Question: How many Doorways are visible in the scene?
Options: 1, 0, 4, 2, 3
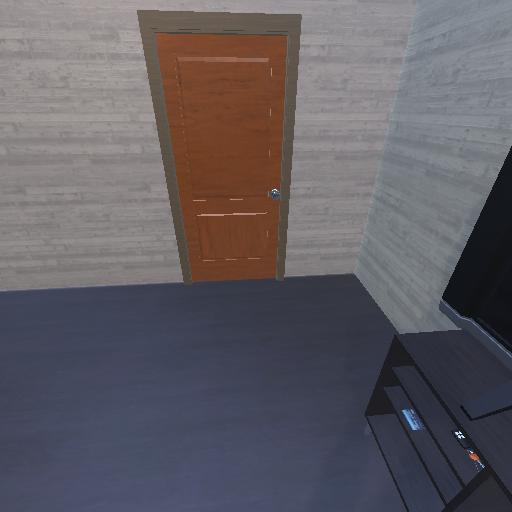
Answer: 1